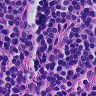
Metastatic tissue present: no